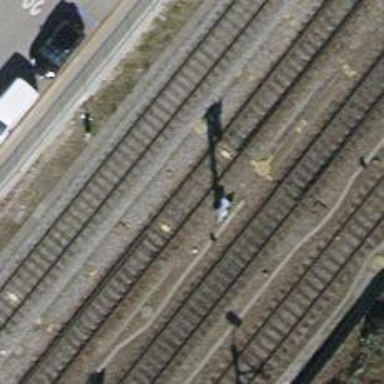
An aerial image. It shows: Railway signal.